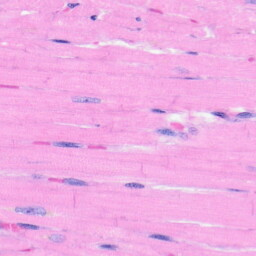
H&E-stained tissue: Heart